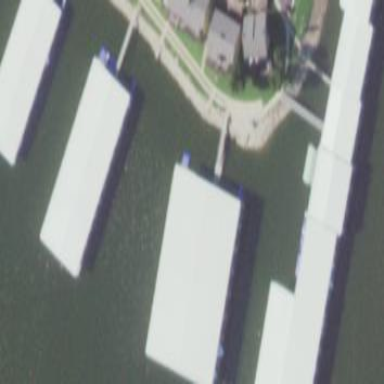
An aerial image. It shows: Building used for boat storage.